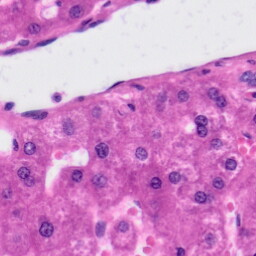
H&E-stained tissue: Liver